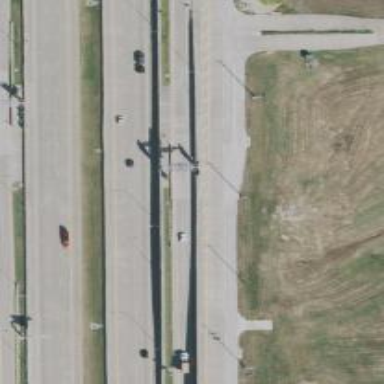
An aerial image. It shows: Toll gantry on the road.